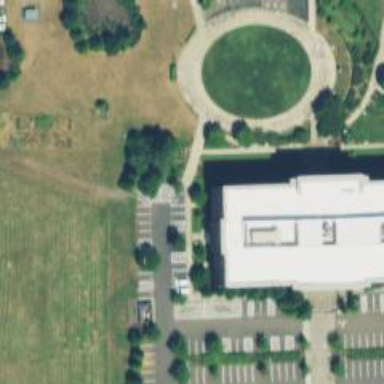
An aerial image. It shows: Government office.